Question: I have a Swift Application that has a table view, where inside each cell is another sublist which we keep in a second table view.
Each table view cell is composed of a Header area, another table view with sub items, and a footer area.
For some reason when you click right below the inner table view (highlighted in the image), it triggers an NSInvalidArgumentException with the following error and a long stack trace that isn't very helpful (I can provide it if someone thinks it will help).
'''
Terminating app due to uncaught exception 'NSInvalidArgumentException', reason: '-[UITableViewCellAccessibilityElement superview]: unrecognized selector sent to instance 0x7cd5f480'
'''
I've set an exception breakpoint, but the debugger points to the AppDelegate on class initialization and provides no detailed info of where the error could be occurring.
I've experimented commenting out the code where I set the inner table view's delegate and datasource, and when I do so the error stops occurring, so I think that indicates that something is wrong with the inner table view.
The source code for the Custom Cells in question is located <URL>
I'm assuming that the problem has something to do with accessibility, but I honestly have no idea what that even is, and have not been able to find related errors from my google searches. Thanks for the help!
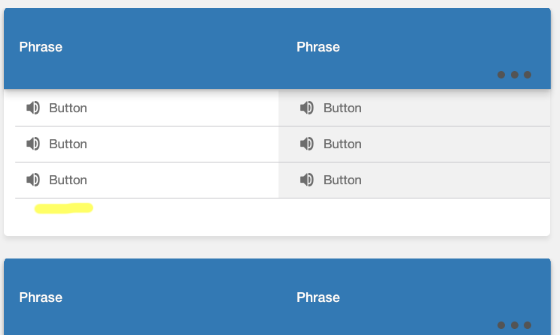
Answer: First off,
You should not have a table view inside of another table view. This can cause problems, as you have found. I suggest that you adjust your code to insert cells dynamically and have multiple cell types.
As for your accessibility error, I would try toggling the accessibility checkbox on the storyboard under the Identity Inspector.
If you have any other questions, please let me know.